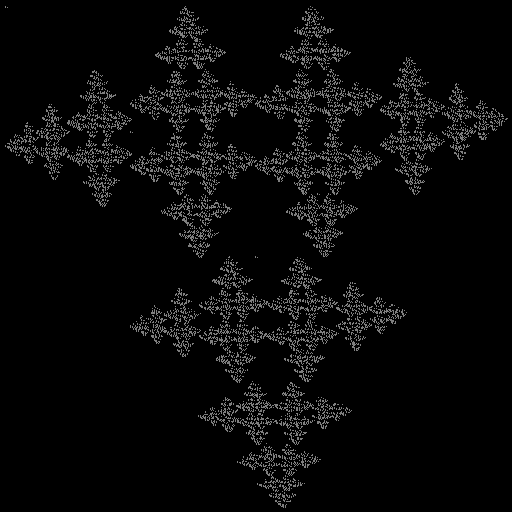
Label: crystal